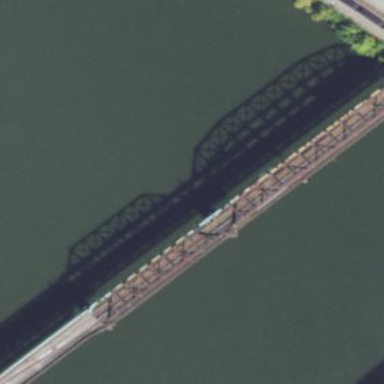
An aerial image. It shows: Man-made bridge.